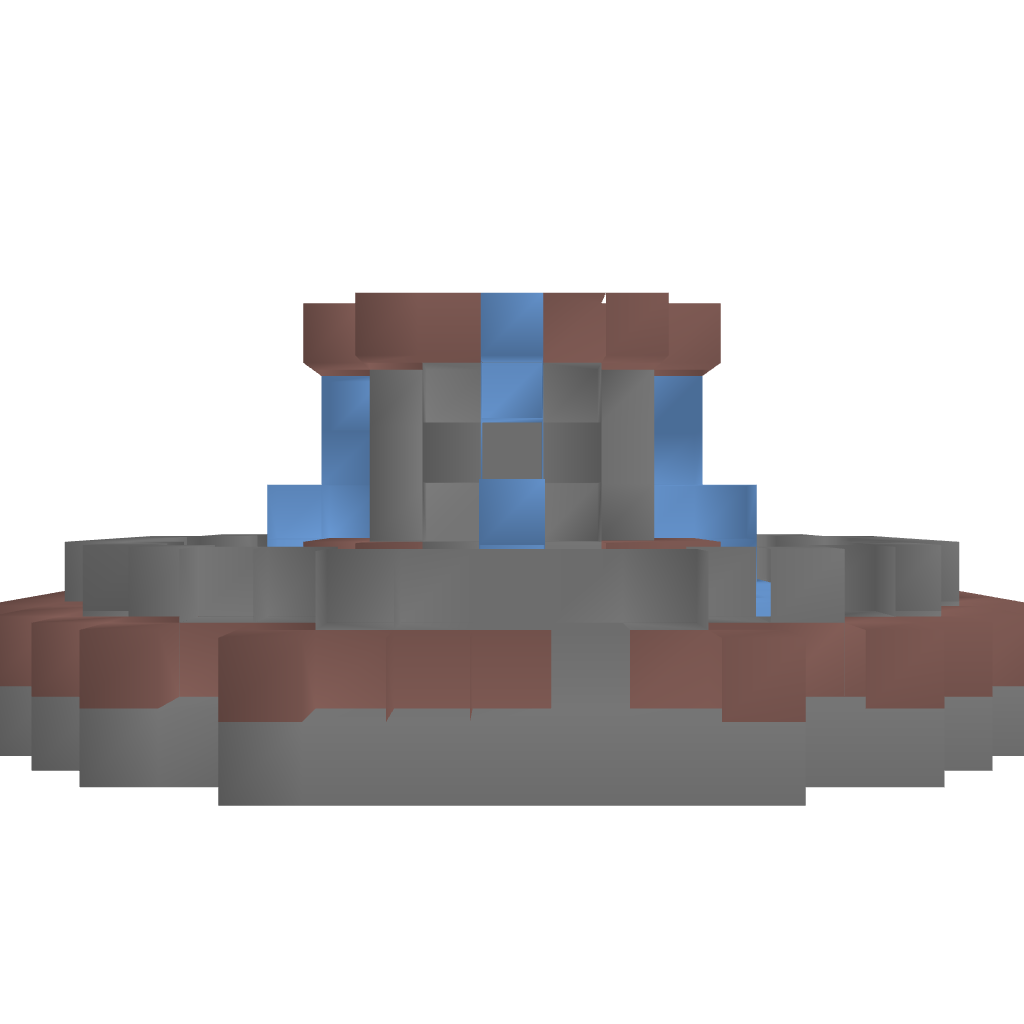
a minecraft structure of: Chafariz/Fonte - Fountain 02 good quality